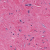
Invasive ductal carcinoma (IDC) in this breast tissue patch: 0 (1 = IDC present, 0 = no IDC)